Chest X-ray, AP view. Patient: 32 years old, sex M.
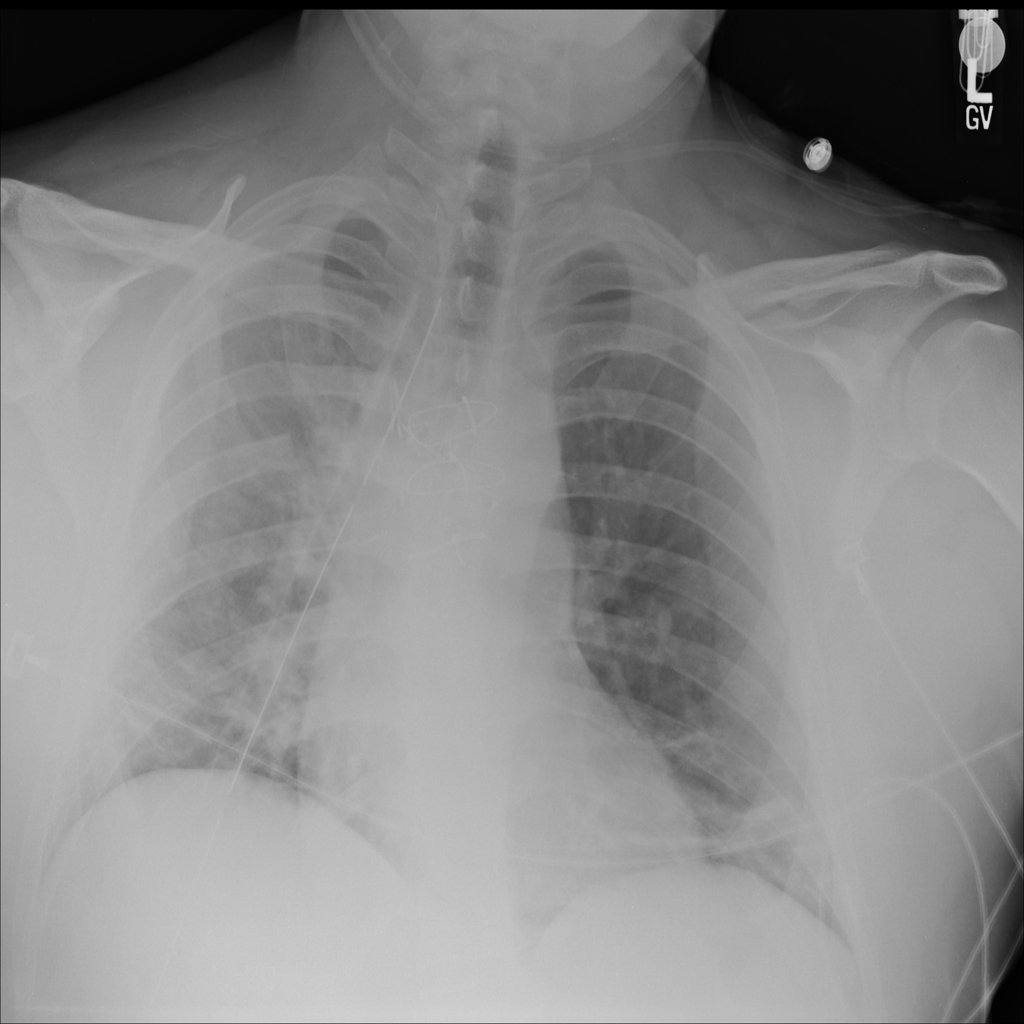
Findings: Atelectasis, Infiltration